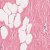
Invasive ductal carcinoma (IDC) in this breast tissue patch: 0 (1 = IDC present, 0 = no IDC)